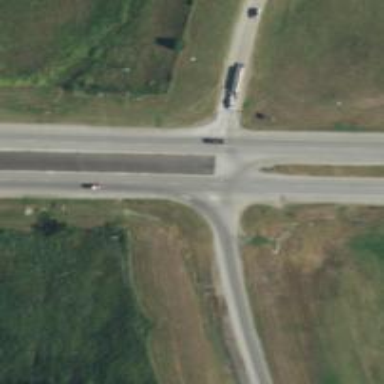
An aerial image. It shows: Secondary road that functions as expressway.